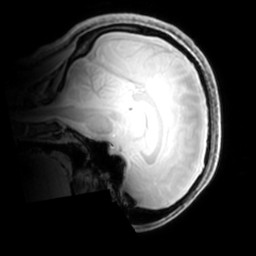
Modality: PDw
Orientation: sagittal
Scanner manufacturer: philips
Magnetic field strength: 7 T
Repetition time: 0.008 s
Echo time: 0.001974 s